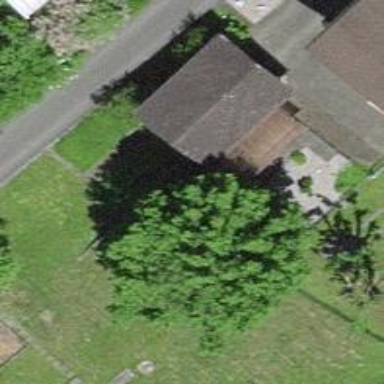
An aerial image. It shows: Garage.